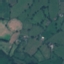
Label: Pasture